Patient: sex M, age 48
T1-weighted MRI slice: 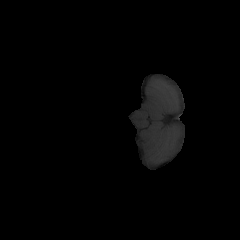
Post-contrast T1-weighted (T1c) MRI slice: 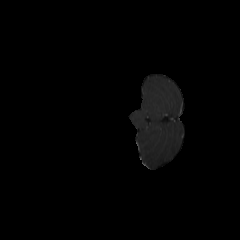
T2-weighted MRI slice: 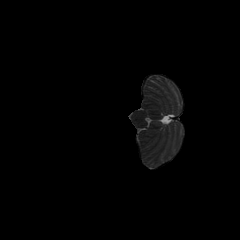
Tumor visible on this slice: no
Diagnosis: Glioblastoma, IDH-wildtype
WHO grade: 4